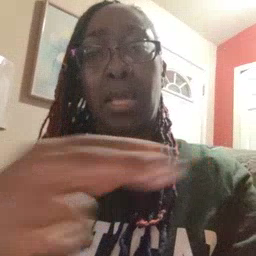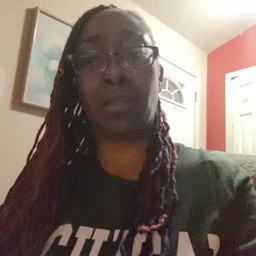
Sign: cut